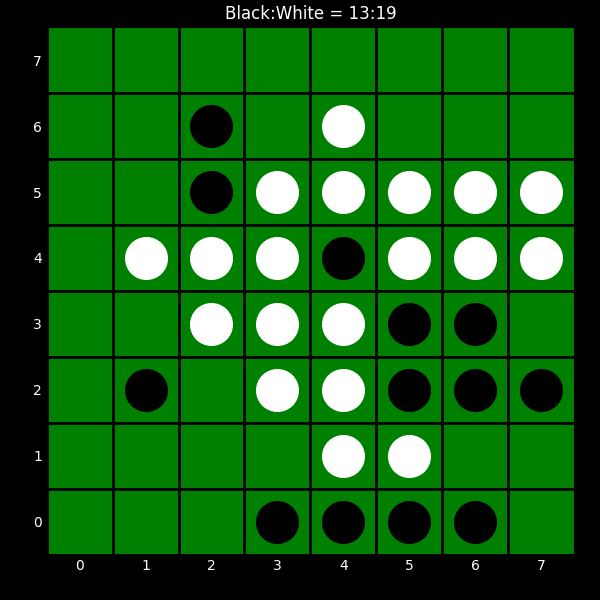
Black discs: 13
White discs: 19